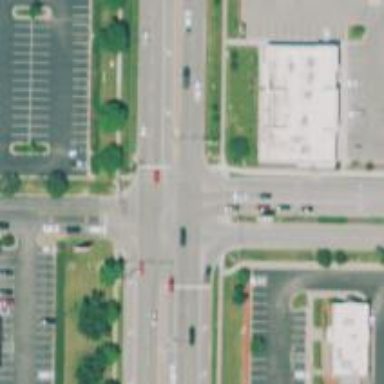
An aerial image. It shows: Solid stop line on the road marking.